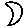
Label: moon